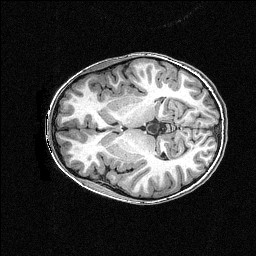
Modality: T1w
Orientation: axial
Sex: female
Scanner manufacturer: siemens
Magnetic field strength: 3 T
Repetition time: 2.3 s
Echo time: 0.00336 s